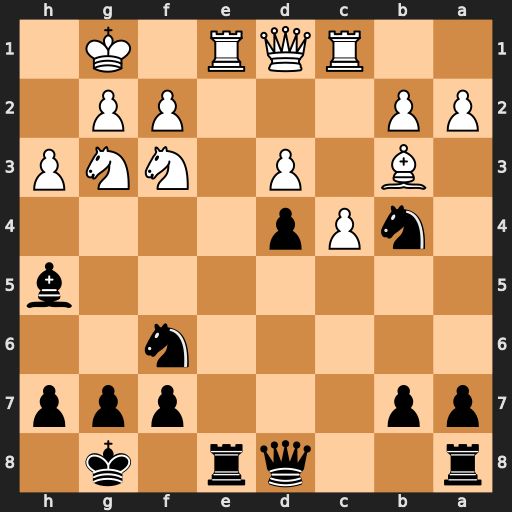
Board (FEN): r2qr1k1/pp3ppp/5n2/7b/1nPp4/1B1P1NNP/PP3PP1/2RQR1K1
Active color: b
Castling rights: -
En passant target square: -
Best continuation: Rxe1+ Qxe1 Nxd3